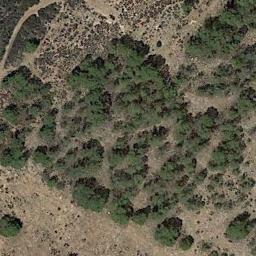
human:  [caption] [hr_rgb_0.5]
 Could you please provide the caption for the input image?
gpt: Some chaparrals of different kinds and sizes grow in the desert .

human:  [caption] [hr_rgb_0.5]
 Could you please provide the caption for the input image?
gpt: There is a path and scattered trees in the jungle .

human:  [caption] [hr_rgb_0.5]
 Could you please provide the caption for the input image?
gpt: The chaparral is consist of dense green bushes in the bare land .

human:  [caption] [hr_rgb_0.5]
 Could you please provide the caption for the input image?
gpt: Chaparral is densely distributed on the sand .

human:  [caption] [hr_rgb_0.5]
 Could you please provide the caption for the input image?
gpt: The vegetation in the chaparral is approximately the same size .